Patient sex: F
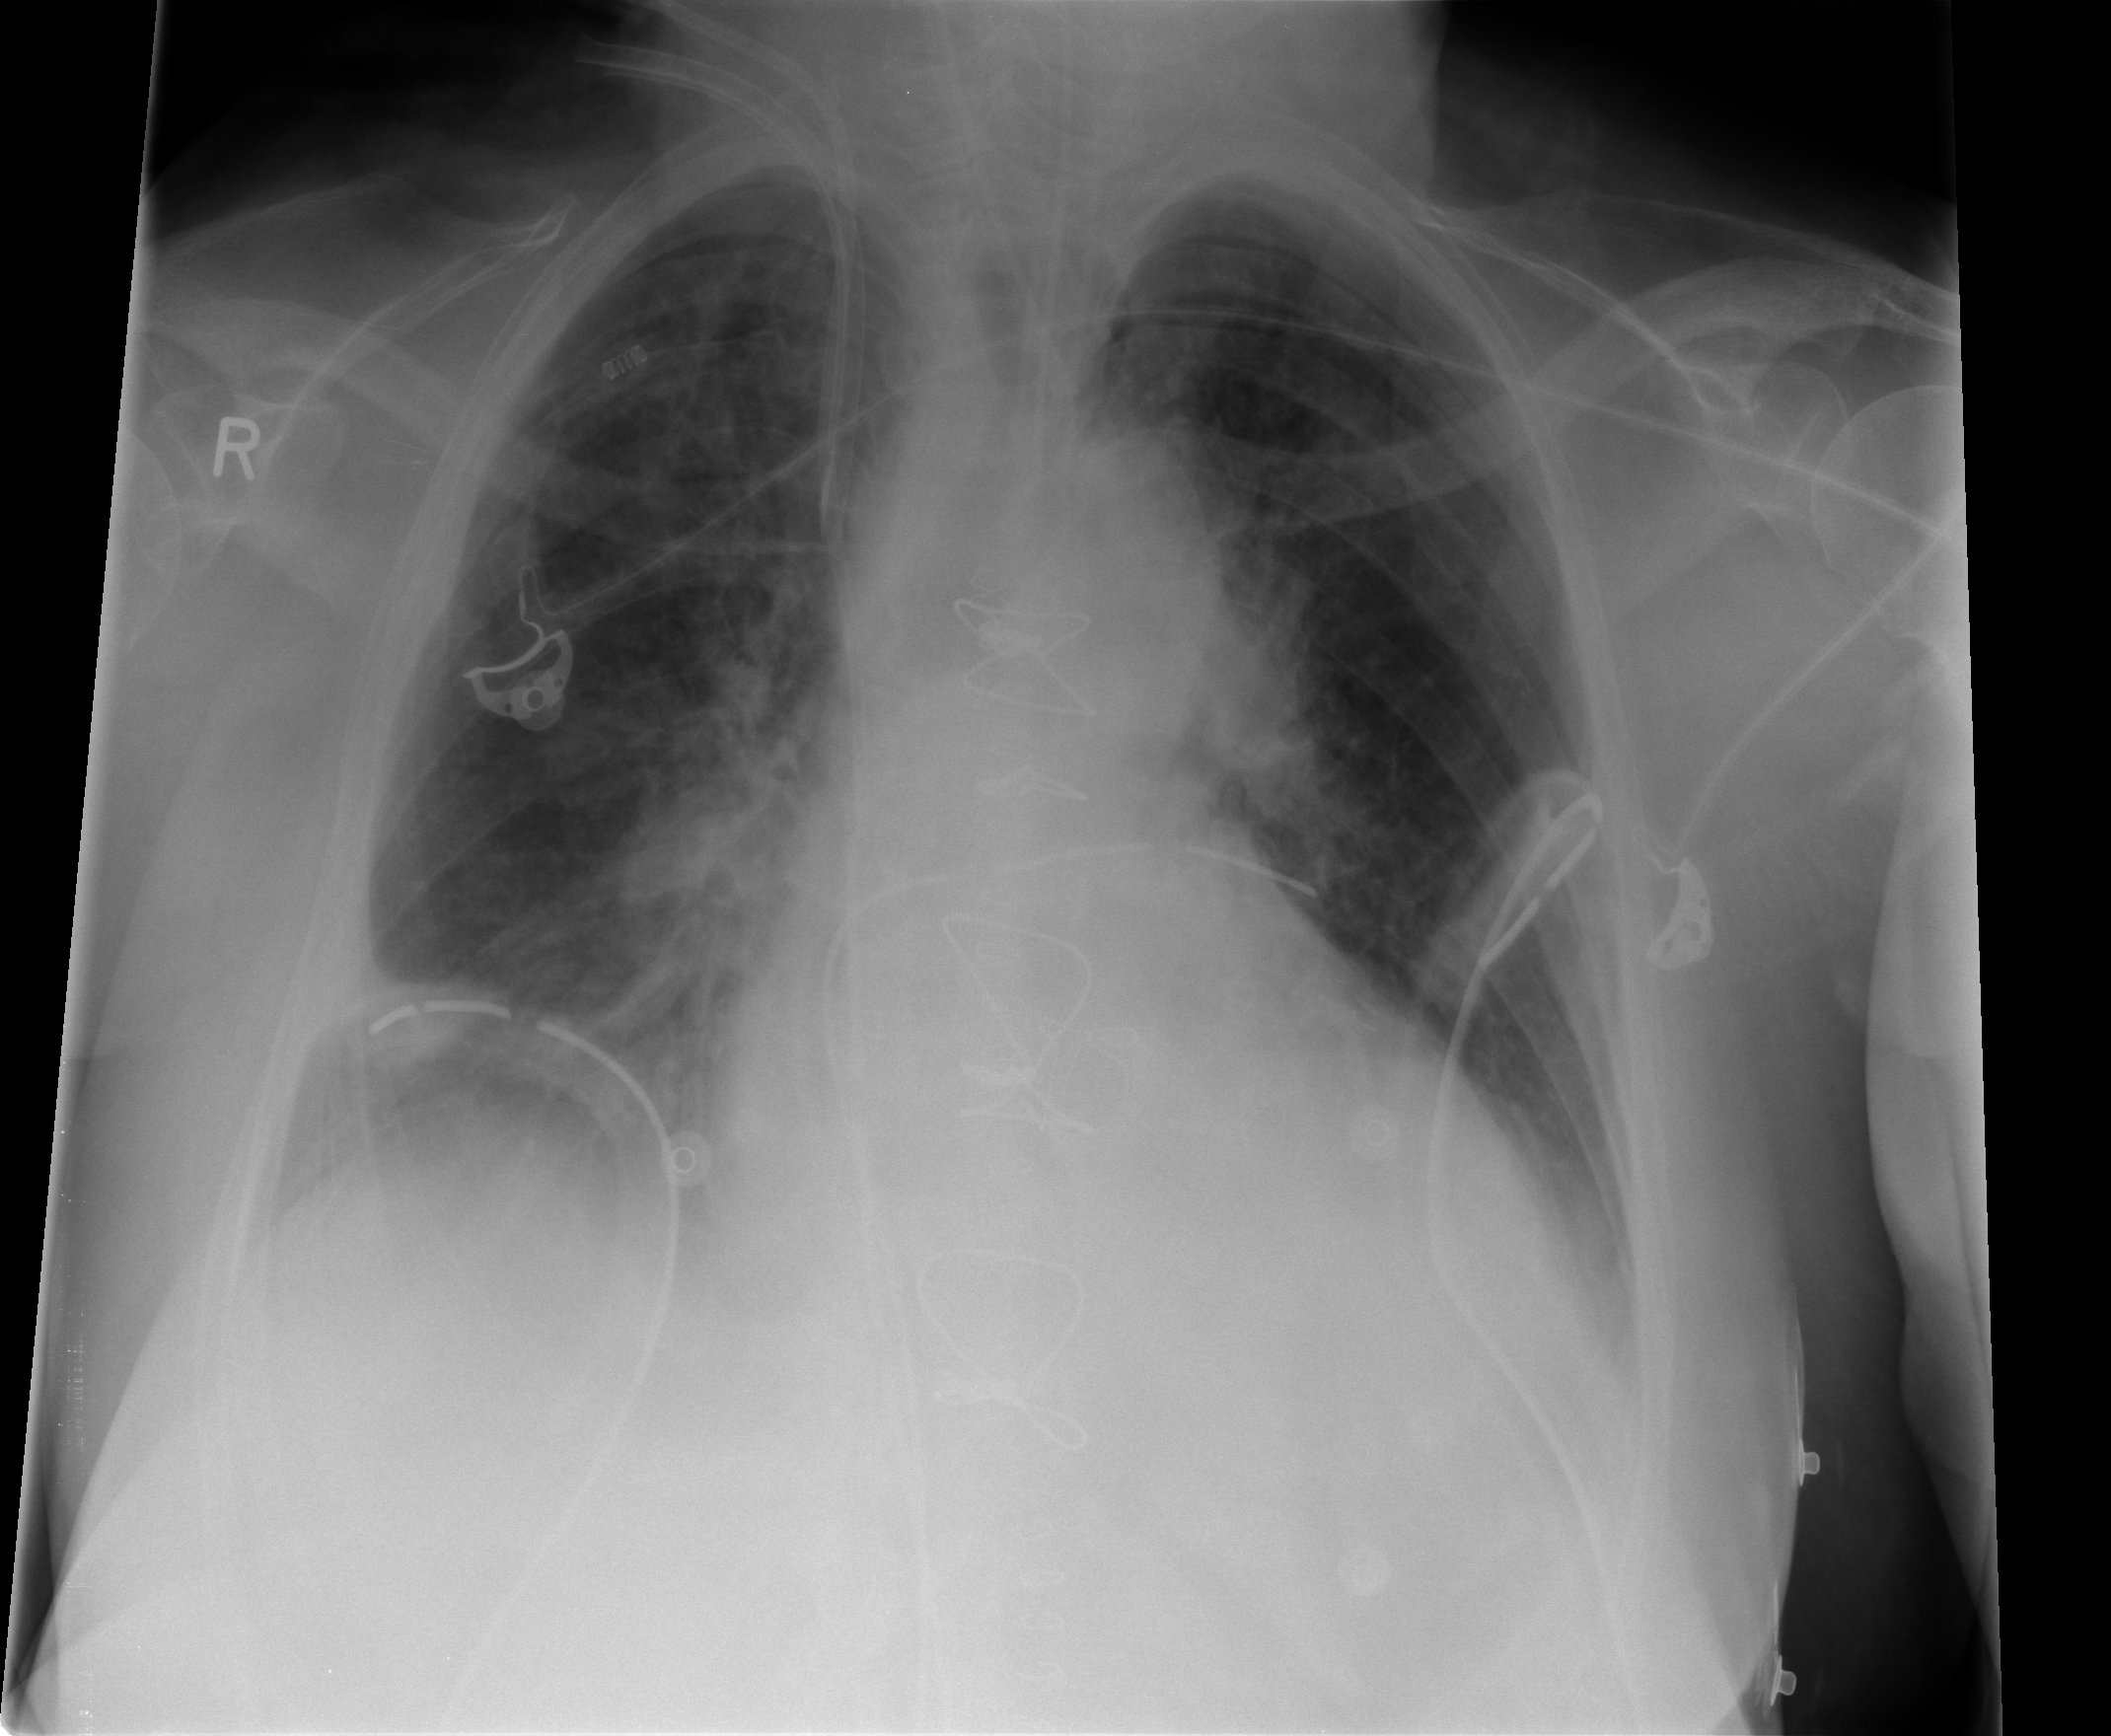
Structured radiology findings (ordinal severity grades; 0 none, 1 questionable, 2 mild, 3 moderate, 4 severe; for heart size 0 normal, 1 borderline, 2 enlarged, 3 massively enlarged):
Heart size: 2
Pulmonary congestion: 2
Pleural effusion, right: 1
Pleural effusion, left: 1
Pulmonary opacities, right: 2
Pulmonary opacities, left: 1
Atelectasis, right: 2
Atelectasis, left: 1